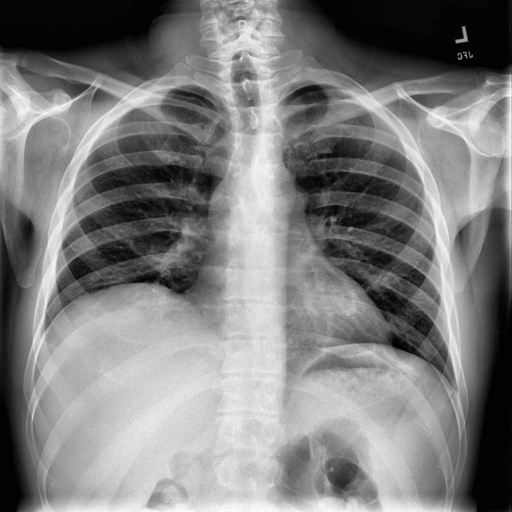
Finding: NORMAL